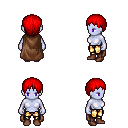
a pixel art fantasy rpg character, female body template, dark elf, purple skin, brown cape, gold greaves, red plain hairstyle, brown shoes, four views (front, back, left, right), 2x2 character sprite sheet, small pixel art, hard edges, no anti-aliasing